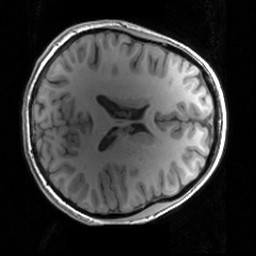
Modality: T1w
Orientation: axial
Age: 24
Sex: female
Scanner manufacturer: siemens
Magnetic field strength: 3 T
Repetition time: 1.63 s
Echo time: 0.00311 s